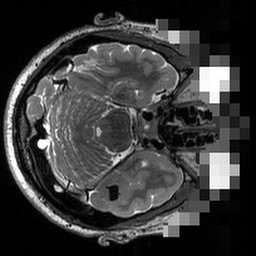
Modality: T2w
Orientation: axial
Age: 33
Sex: male
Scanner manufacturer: siemens
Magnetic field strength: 3 T
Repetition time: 3.39 s
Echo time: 0.39 s